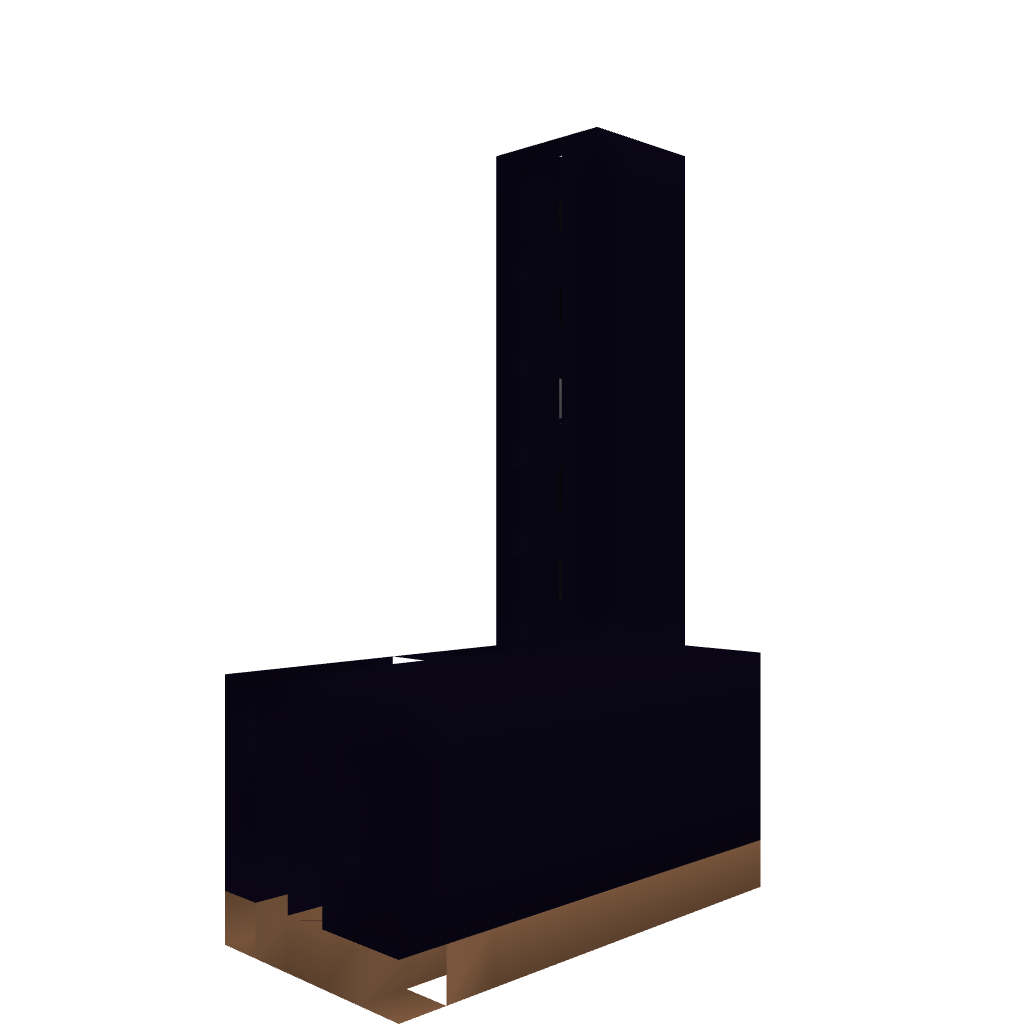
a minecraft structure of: Compact redstone cannon (Obsidian)